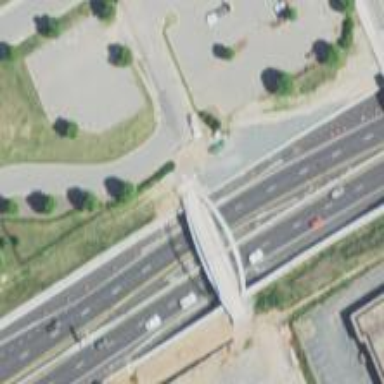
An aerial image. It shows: Path crossing bridge with excellent trail visibility.